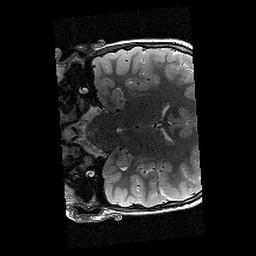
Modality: T2w
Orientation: coronal
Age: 9
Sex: male
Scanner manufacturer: siemens
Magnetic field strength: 3 T
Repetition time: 9.23 s
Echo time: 0.067 s